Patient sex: M
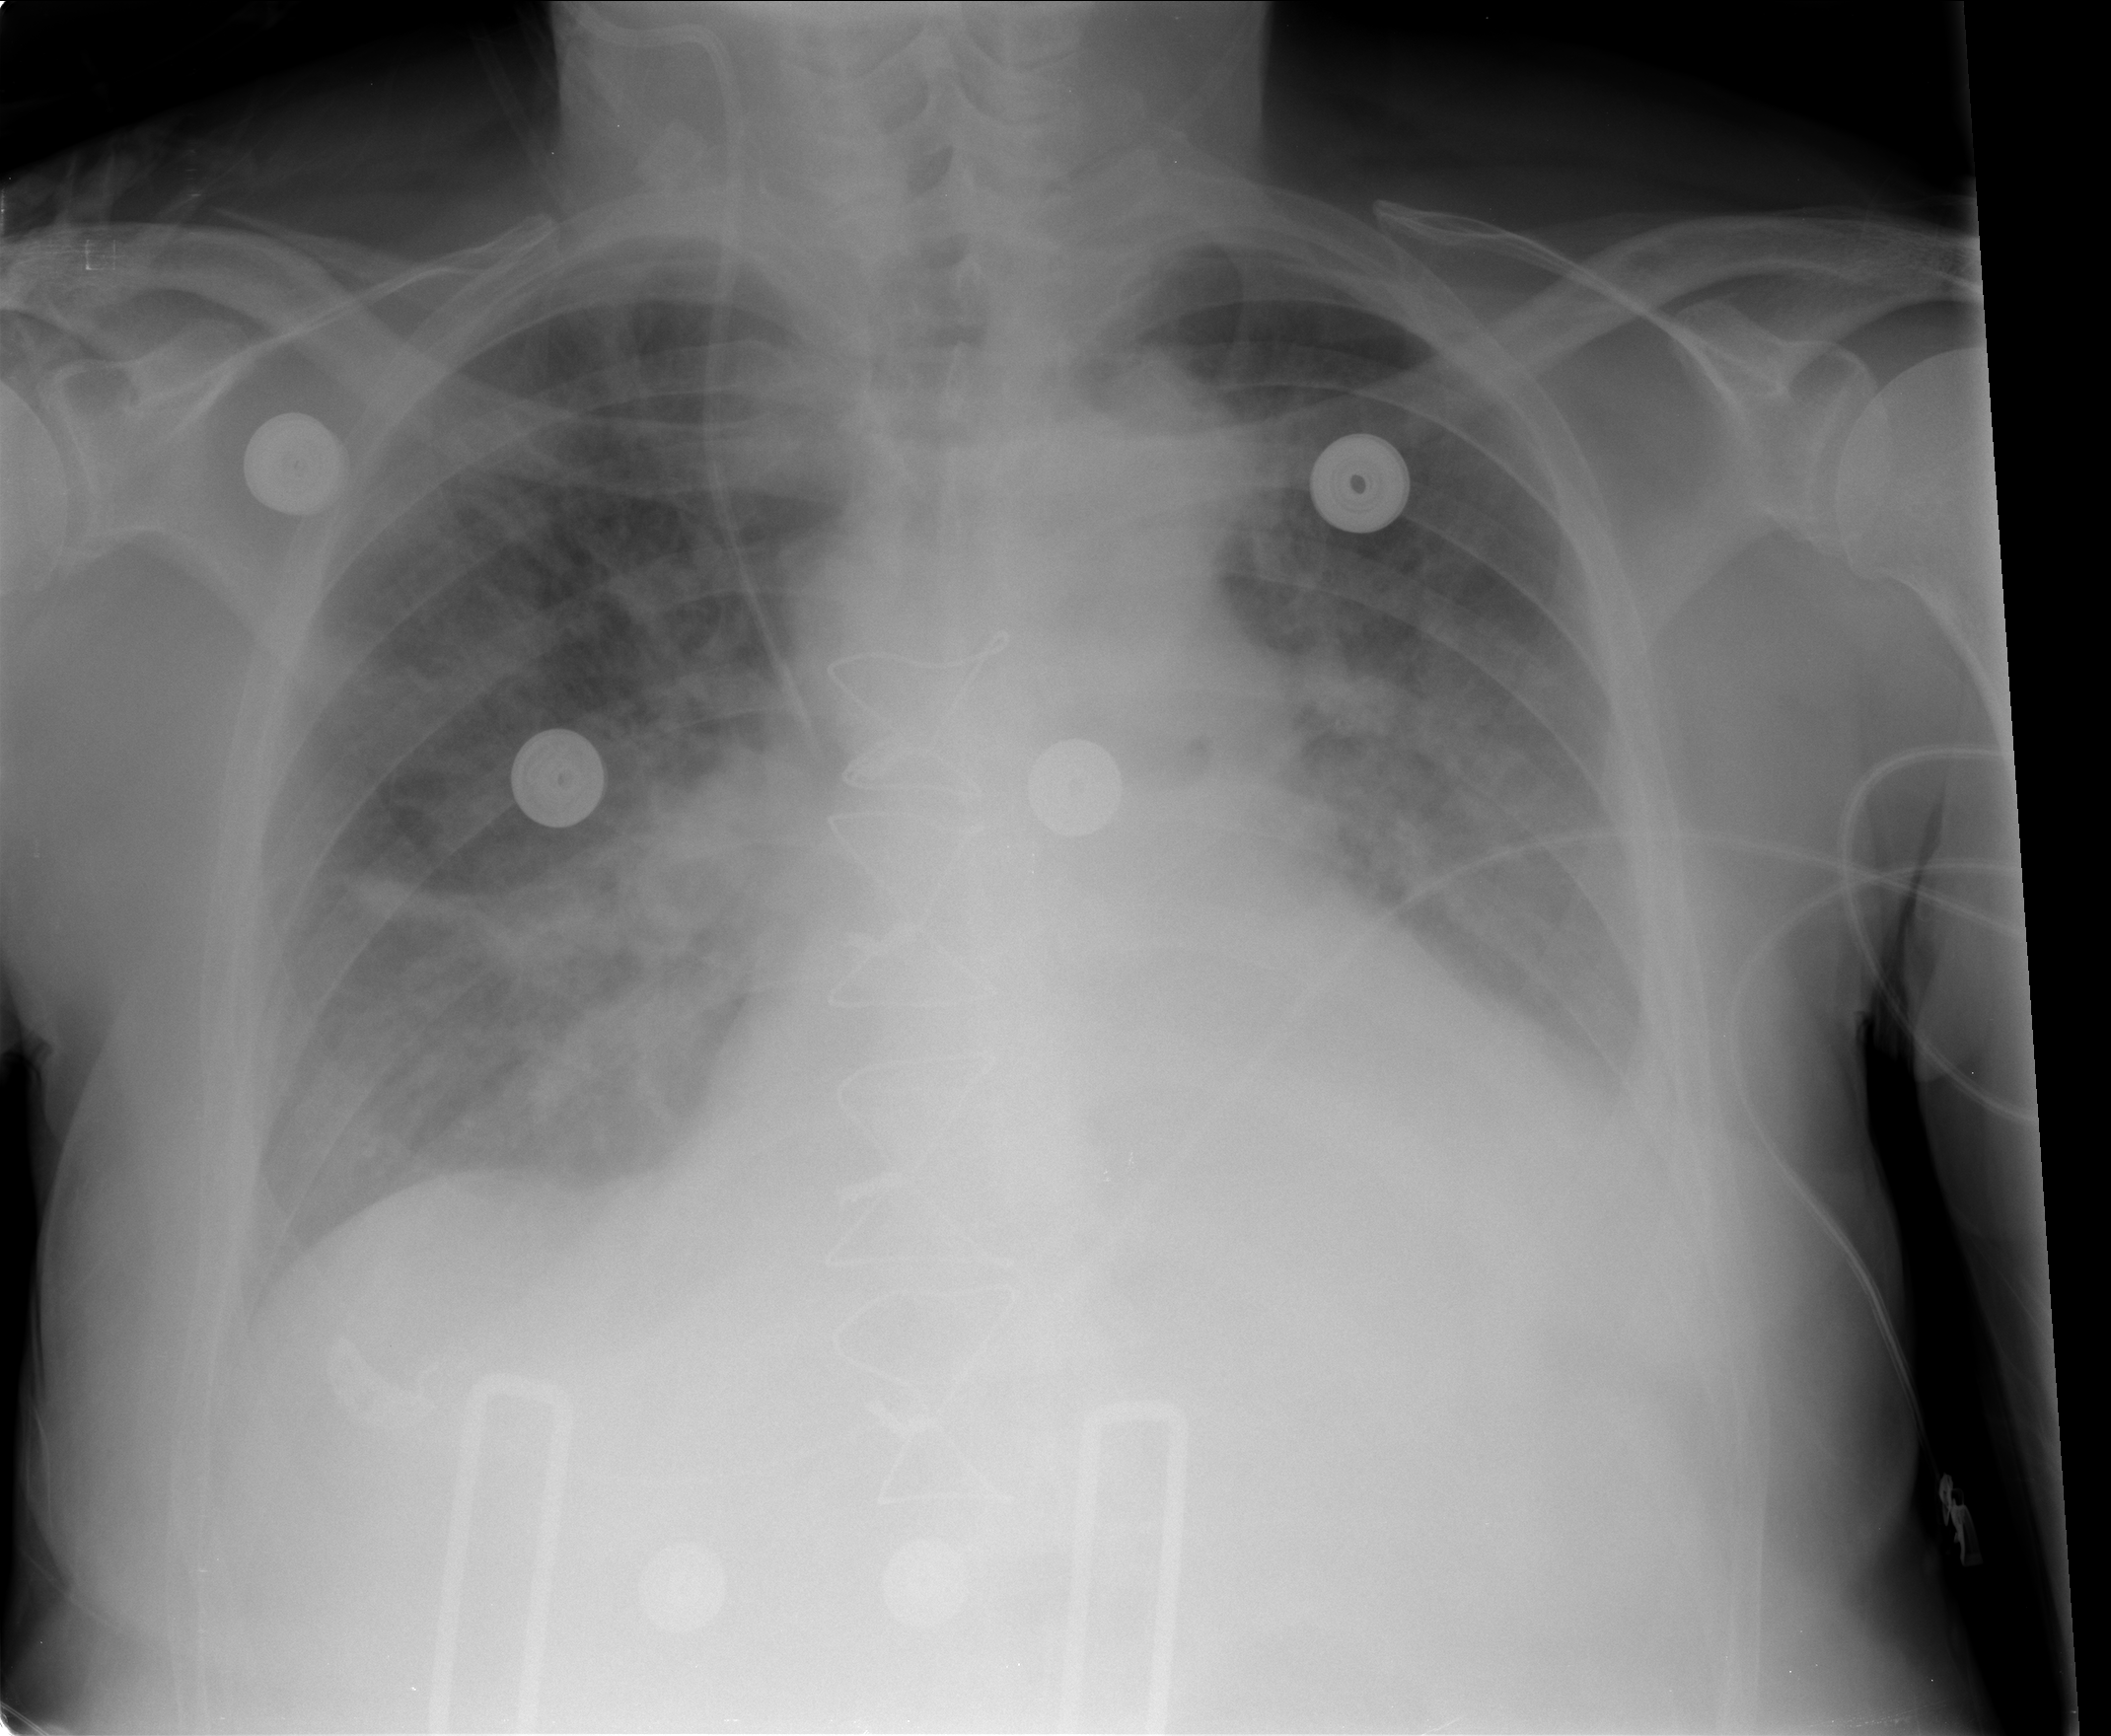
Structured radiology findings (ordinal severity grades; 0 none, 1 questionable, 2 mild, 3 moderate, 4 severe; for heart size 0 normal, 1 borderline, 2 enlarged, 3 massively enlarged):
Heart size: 2
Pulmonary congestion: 2
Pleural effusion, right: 2
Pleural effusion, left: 2
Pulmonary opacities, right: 2
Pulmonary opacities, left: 2
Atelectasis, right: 3
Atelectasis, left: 2